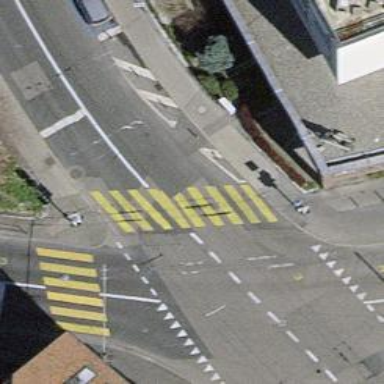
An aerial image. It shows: Bollard barrier.